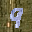
Label: 9